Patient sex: M
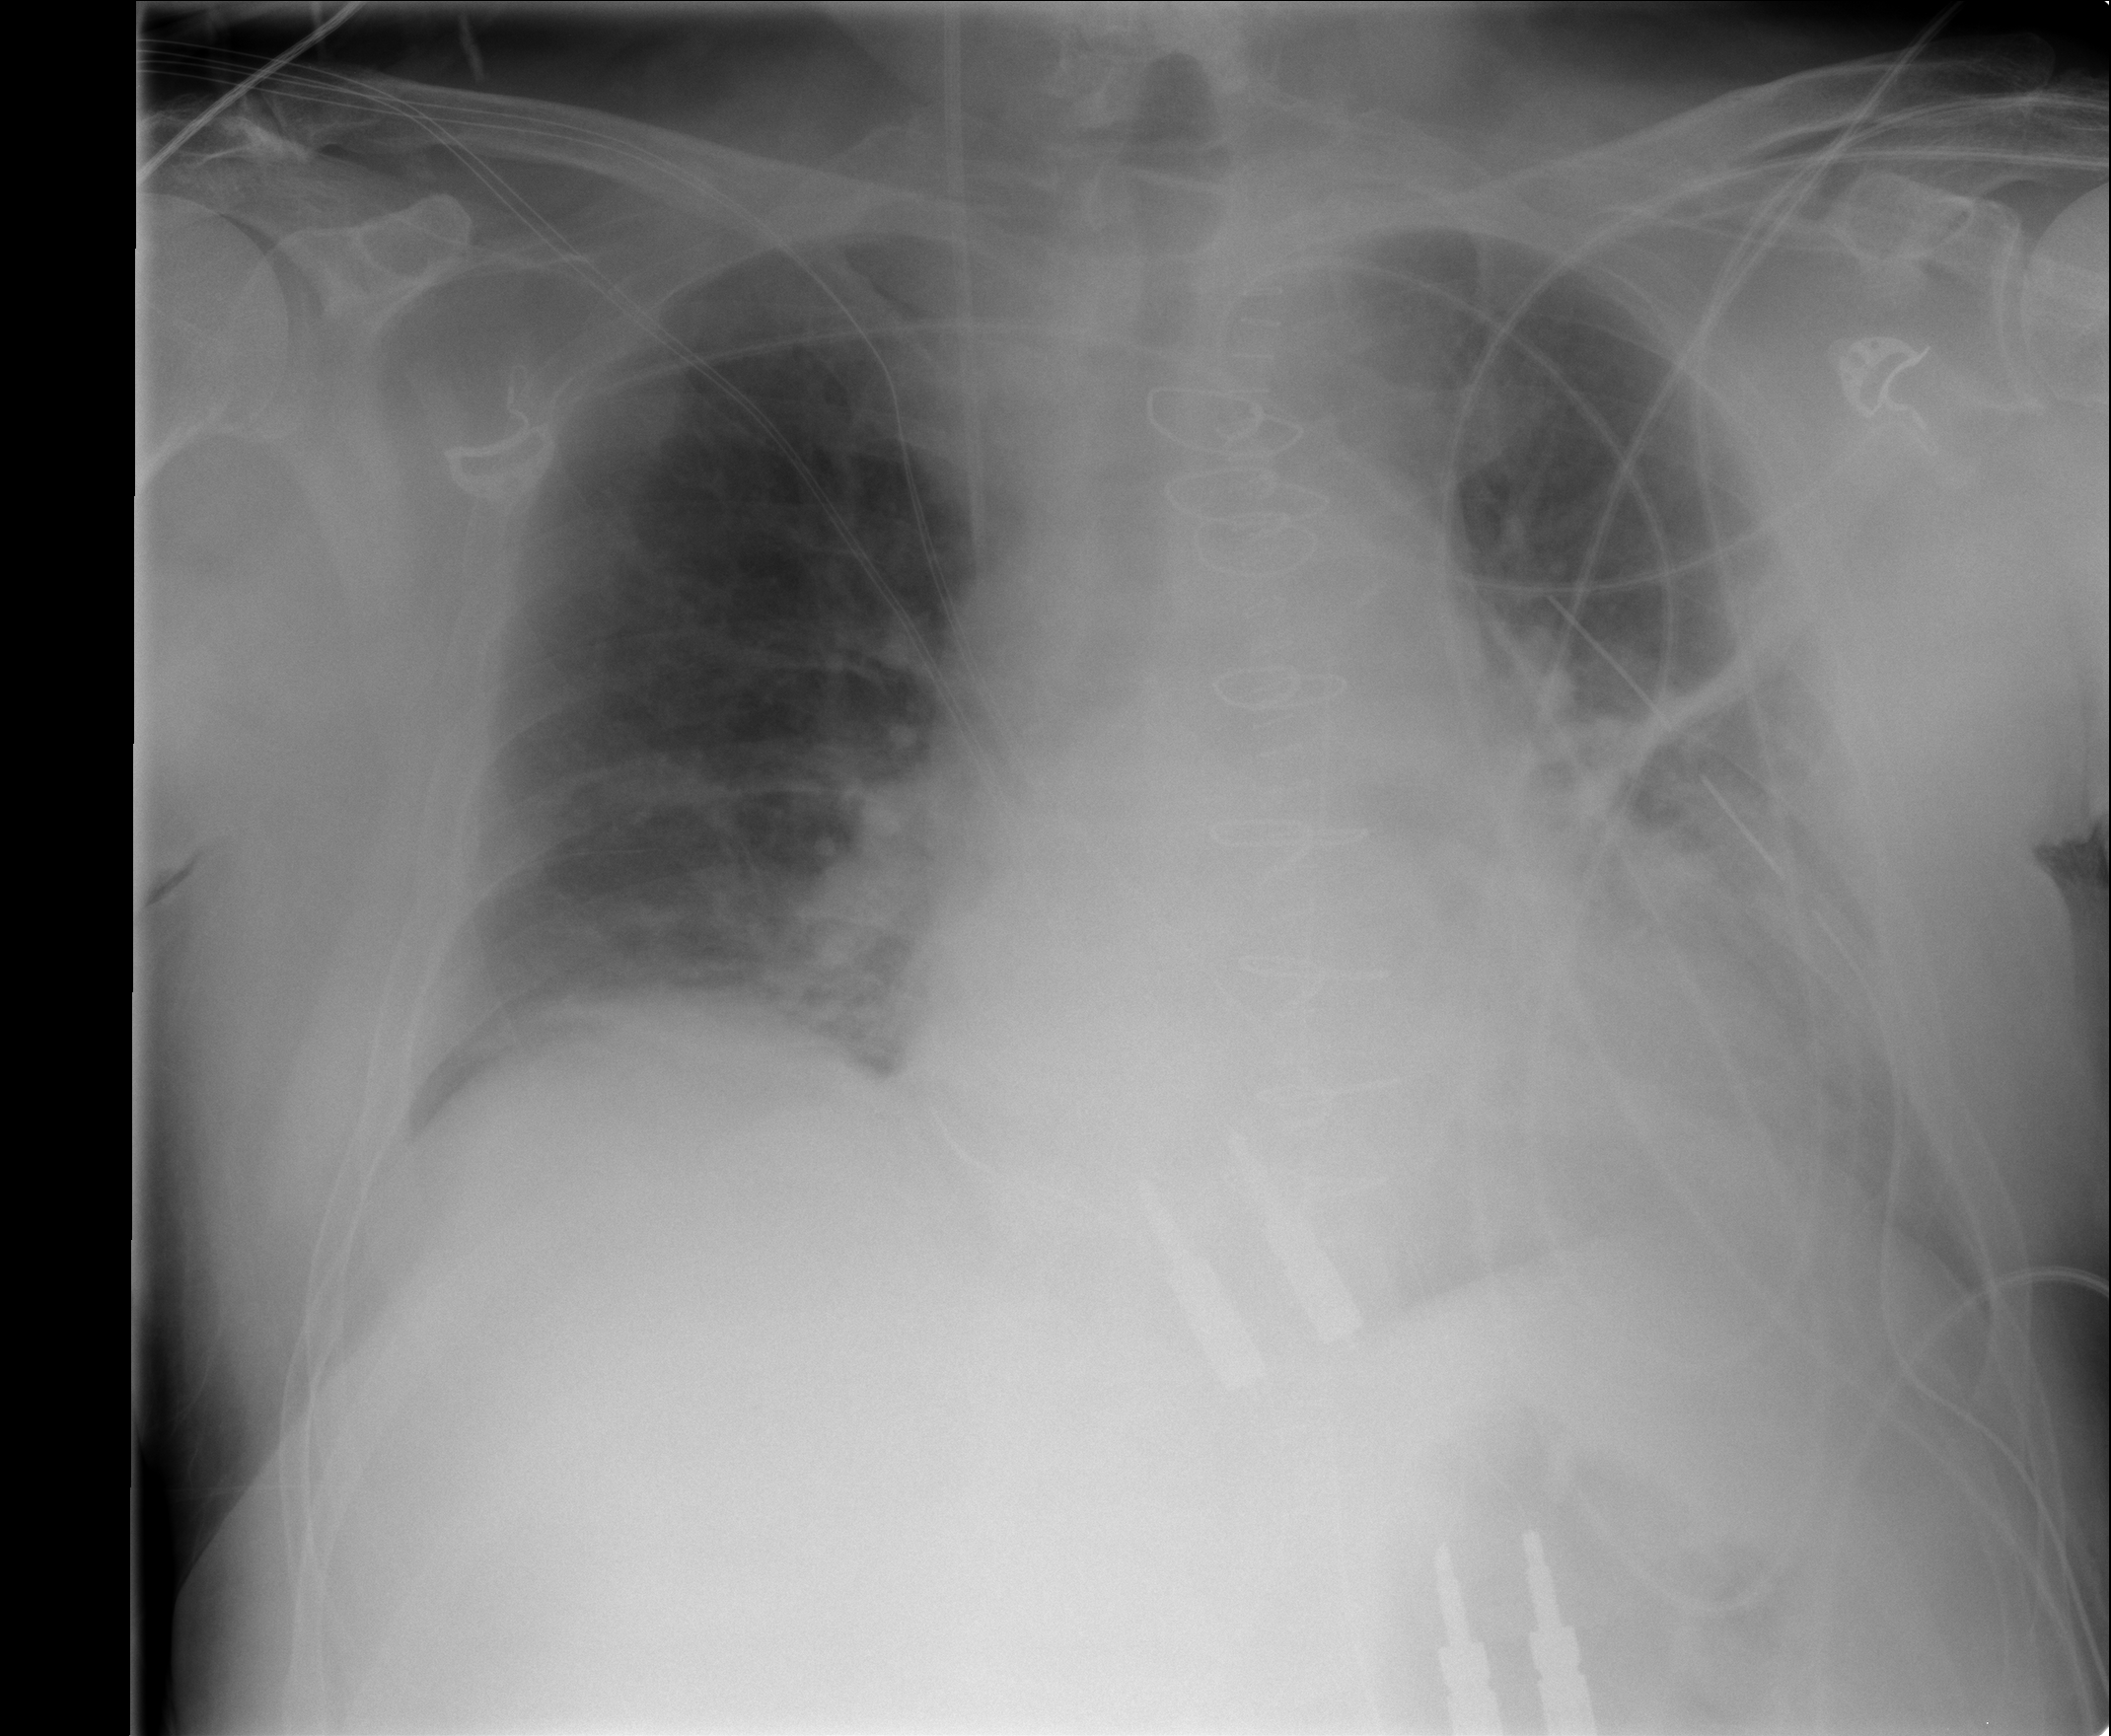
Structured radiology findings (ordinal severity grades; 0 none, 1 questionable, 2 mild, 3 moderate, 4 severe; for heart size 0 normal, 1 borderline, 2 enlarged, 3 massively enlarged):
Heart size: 1
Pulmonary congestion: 2
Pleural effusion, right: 1
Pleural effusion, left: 1
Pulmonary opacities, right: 0
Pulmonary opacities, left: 2
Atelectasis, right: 2
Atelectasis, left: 2